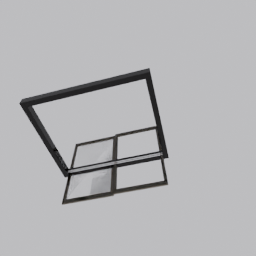
Label: architecture